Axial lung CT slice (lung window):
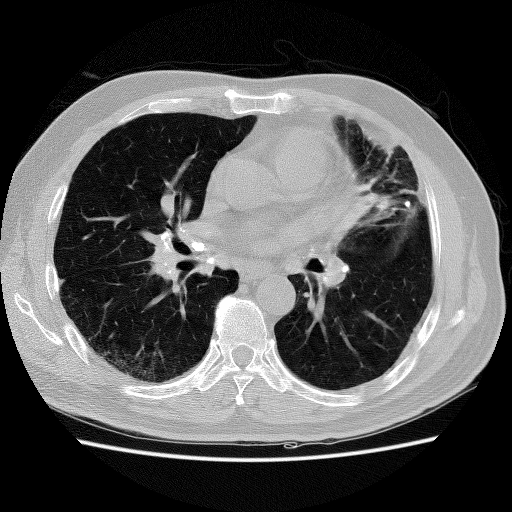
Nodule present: yes
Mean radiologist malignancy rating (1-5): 2